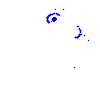
Particle: electron